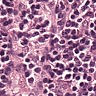
Metastatic tissue present: no